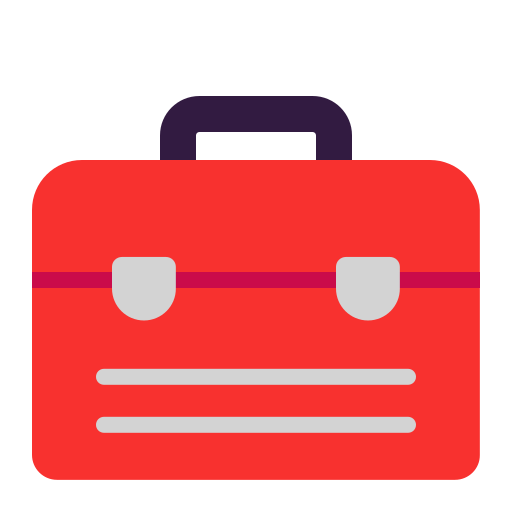
toolbox flat